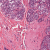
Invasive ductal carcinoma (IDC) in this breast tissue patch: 1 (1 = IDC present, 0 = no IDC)